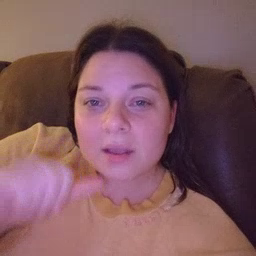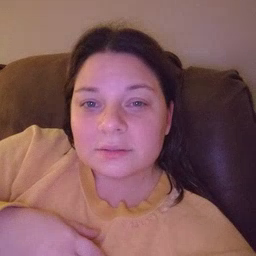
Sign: aunt